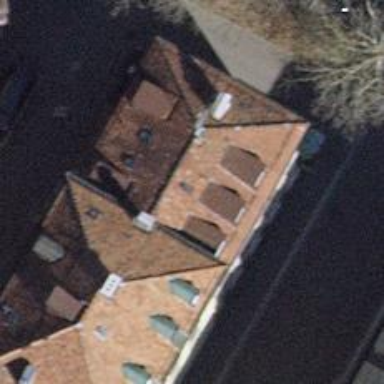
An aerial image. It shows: Restaurant.